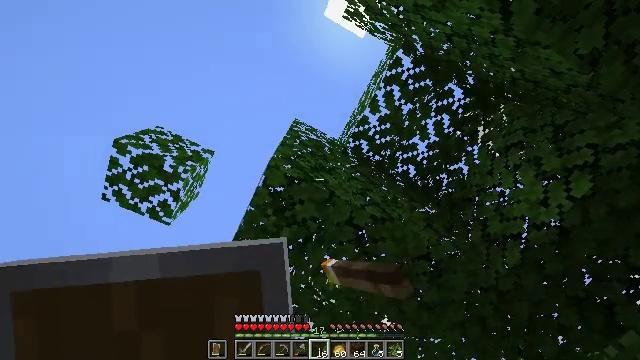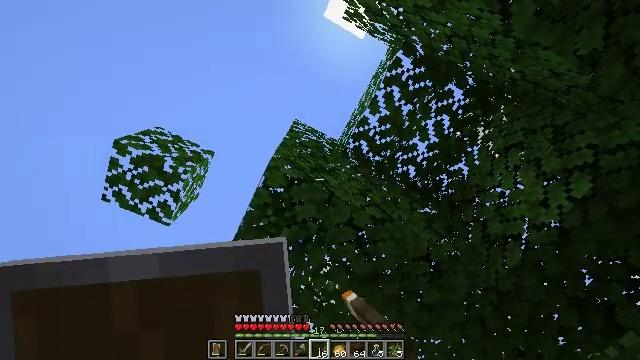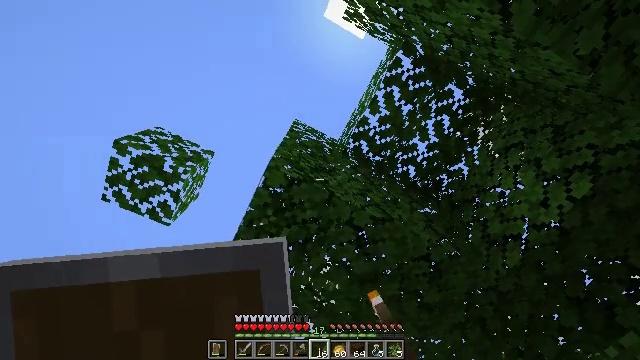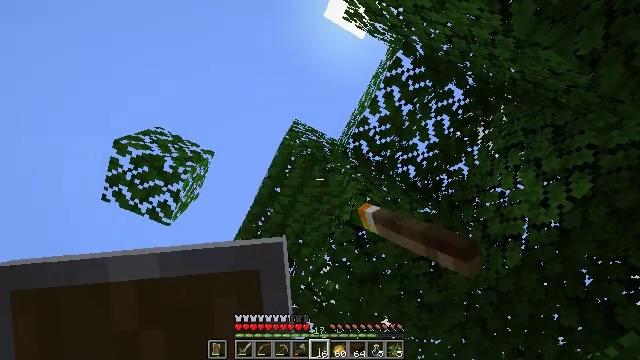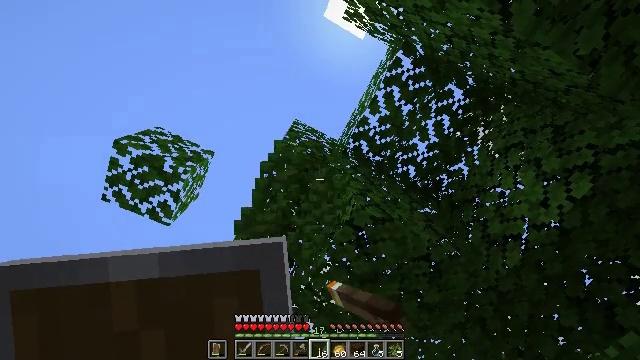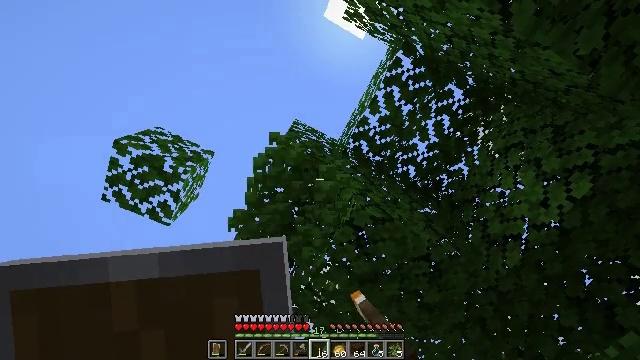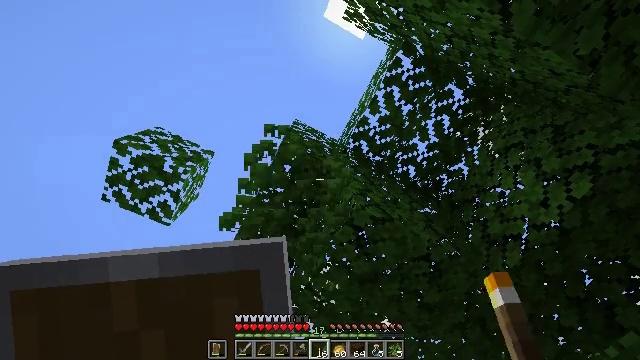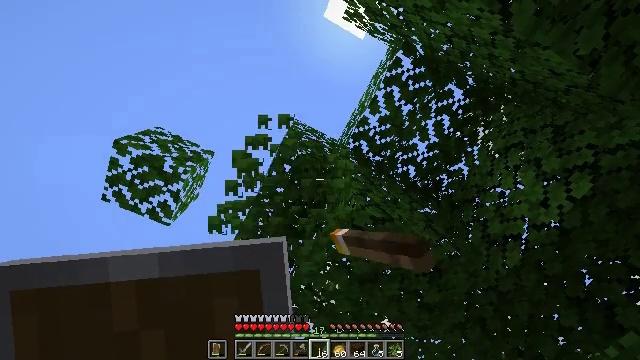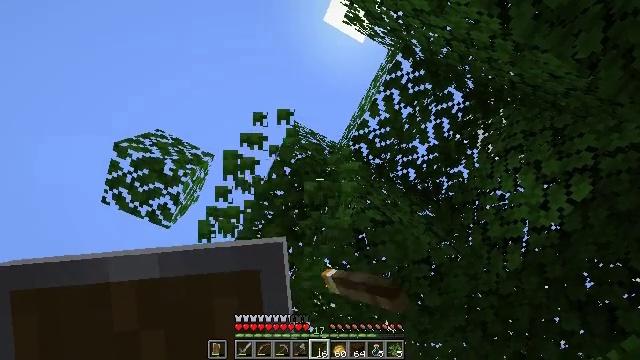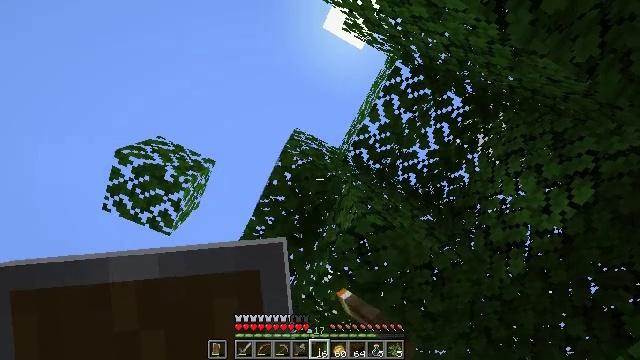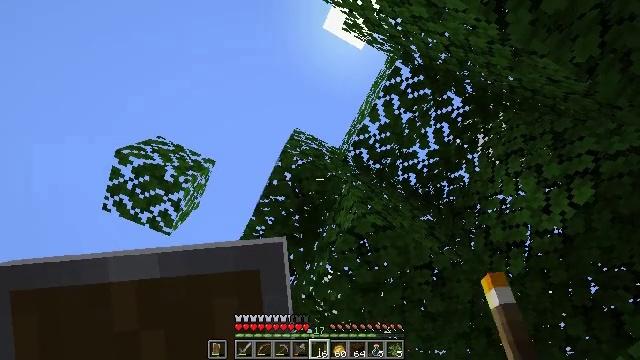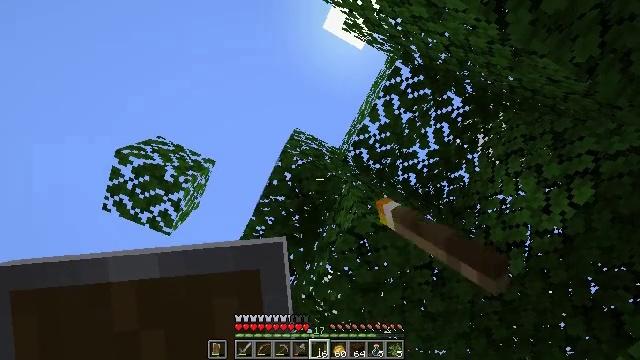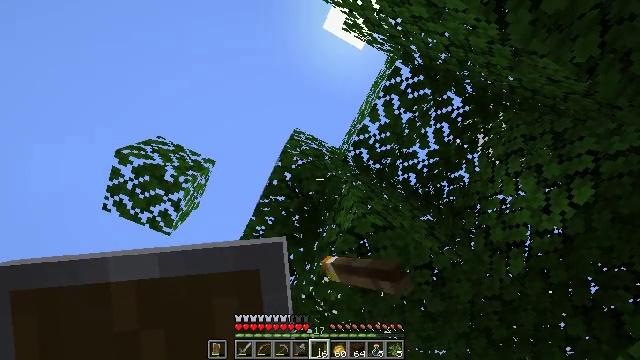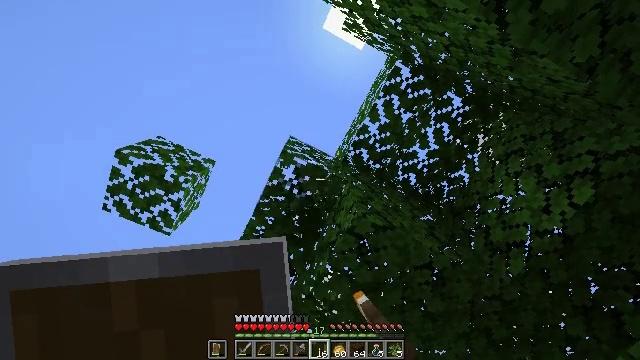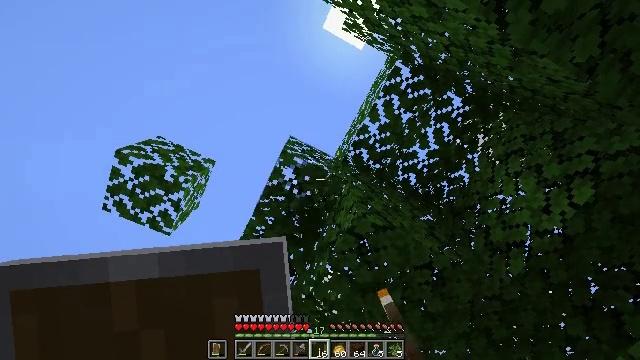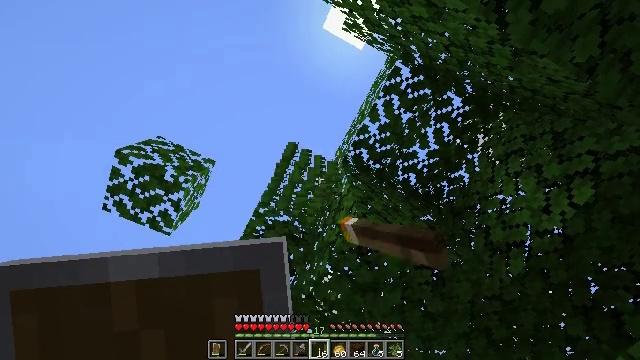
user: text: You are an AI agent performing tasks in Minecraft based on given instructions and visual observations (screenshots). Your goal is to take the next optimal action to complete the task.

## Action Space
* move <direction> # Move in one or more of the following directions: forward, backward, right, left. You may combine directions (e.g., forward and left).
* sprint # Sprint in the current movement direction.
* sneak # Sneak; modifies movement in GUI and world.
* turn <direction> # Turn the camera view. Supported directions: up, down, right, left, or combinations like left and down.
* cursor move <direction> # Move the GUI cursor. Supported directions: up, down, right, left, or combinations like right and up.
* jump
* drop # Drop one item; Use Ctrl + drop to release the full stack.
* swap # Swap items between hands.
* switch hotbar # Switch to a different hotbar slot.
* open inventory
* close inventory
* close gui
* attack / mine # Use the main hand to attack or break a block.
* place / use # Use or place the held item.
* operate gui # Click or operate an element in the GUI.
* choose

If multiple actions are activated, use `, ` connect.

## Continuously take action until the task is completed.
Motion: motion action
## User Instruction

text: Collect dark oak leaves by breaking them.
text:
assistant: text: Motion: attack / mine
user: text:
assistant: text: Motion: attack / mine
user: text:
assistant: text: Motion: attack / mine
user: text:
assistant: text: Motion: attack / mine
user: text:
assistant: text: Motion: attack / mine
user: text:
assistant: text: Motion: attack / mine
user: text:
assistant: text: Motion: attack / mine
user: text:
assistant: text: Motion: attack / mine
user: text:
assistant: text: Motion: turn up, attack / mine
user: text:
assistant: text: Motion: attack / mine
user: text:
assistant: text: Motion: attack / mine
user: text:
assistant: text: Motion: attack / mine
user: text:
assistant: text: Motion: attack / mine
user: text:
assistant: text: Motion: attack / mine
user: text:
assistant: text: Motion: attack / mine
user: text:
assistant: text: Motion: attack / mine
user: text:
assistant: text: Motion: attack / mine
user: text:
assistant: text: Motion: attack / mine
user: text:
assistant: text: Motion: attack / mine
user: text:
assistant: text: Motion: attack / mine
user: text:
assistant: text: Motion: attack / mine
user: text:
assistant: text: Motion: attack / mine
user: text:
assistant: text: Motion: turn right and down, attack / mine
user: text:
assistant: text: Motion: turn right and down, attack / mine
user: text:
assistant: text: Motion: turn down, attack / mine
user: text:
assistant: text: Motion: attack / mine
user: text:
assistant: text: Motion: attack / mine
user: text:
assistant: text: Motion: attack / mine
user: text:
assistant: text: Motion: attack / mine
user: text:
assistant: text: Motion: attack / mine